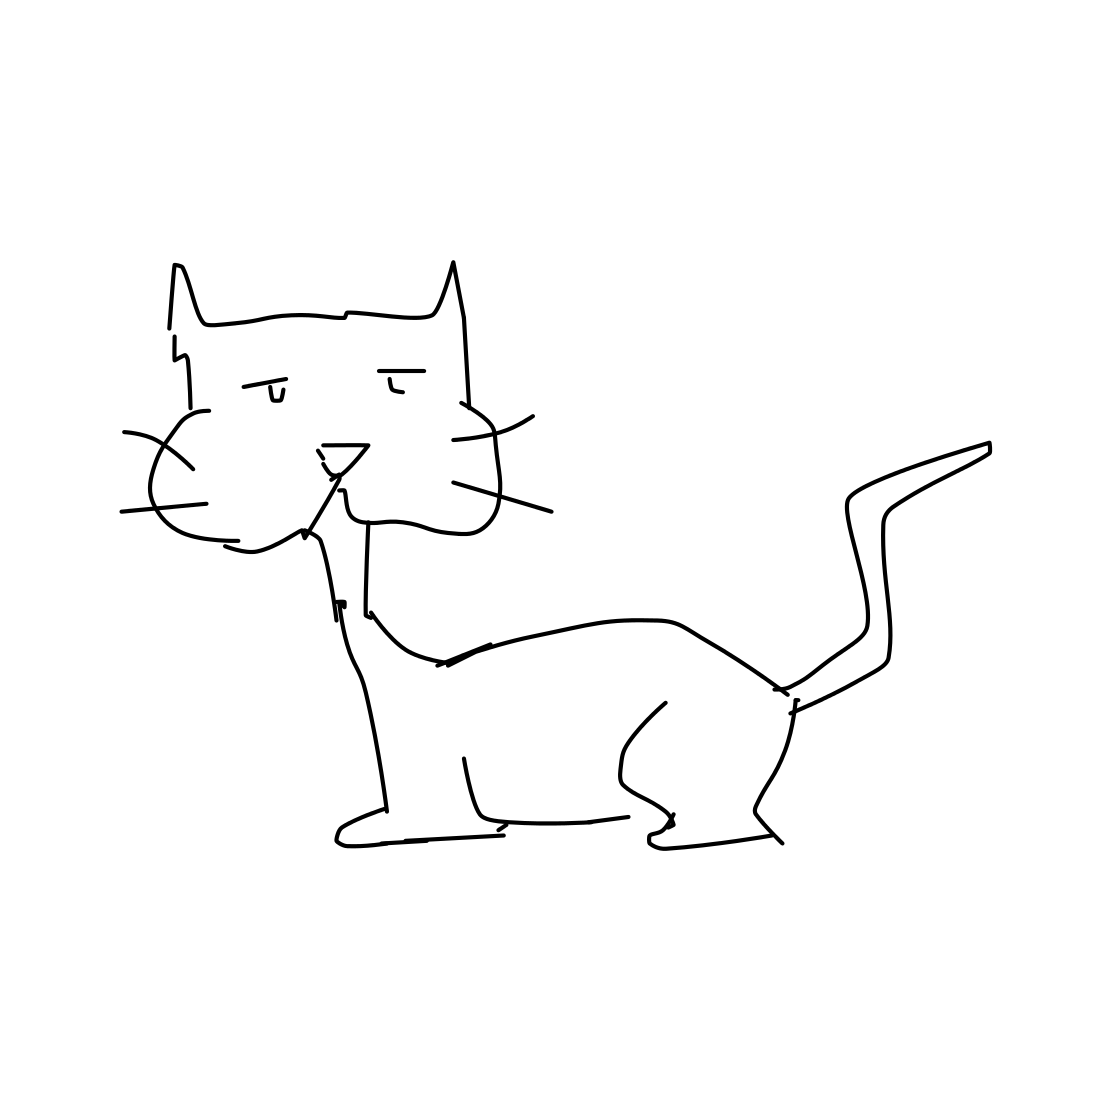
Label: cat